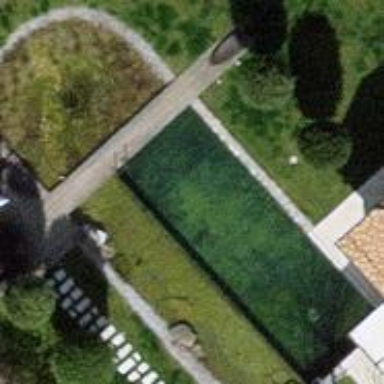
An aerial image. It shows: Swimming pool located in leisure land.